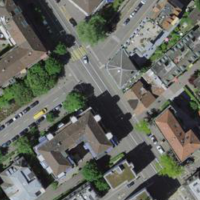
EUNIS habitat code: 54
Species observed at this site:
Erigeron karvinskianus
Corvus corone
Motacilla cinerea
Anas platyrhynchos
Streptopelia decaocto
Pica pica
Columba livia